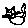
Label: cat